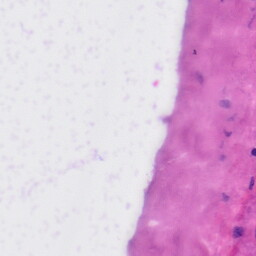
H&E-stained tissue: Liver